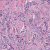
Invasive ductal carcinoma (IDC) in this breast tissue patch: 1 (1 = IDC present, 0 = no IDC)